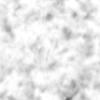
Label: no_change